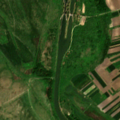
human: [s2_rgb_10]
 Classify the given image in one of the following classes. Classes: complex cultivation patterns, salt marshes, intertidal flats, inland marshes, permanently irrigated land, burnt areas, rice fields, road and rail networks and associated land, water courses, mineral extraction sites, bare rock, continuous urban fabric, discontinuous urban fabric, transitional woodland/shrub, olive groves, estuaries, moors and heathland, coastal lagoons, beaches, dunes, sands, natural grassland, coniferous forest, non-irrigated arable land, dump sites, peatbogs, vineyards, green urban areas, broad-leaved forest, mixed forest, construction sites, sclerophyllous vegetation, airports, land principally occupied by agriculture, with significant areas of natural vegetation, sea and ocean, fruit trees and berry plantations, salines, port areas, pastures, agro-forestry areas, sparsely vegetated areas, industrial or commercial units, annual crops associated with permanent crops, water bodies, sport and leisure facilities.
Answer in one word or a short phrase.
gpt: non-irrigated arable land, pastures, complex cultivation patterns, transitional woodland/shrub, water courses